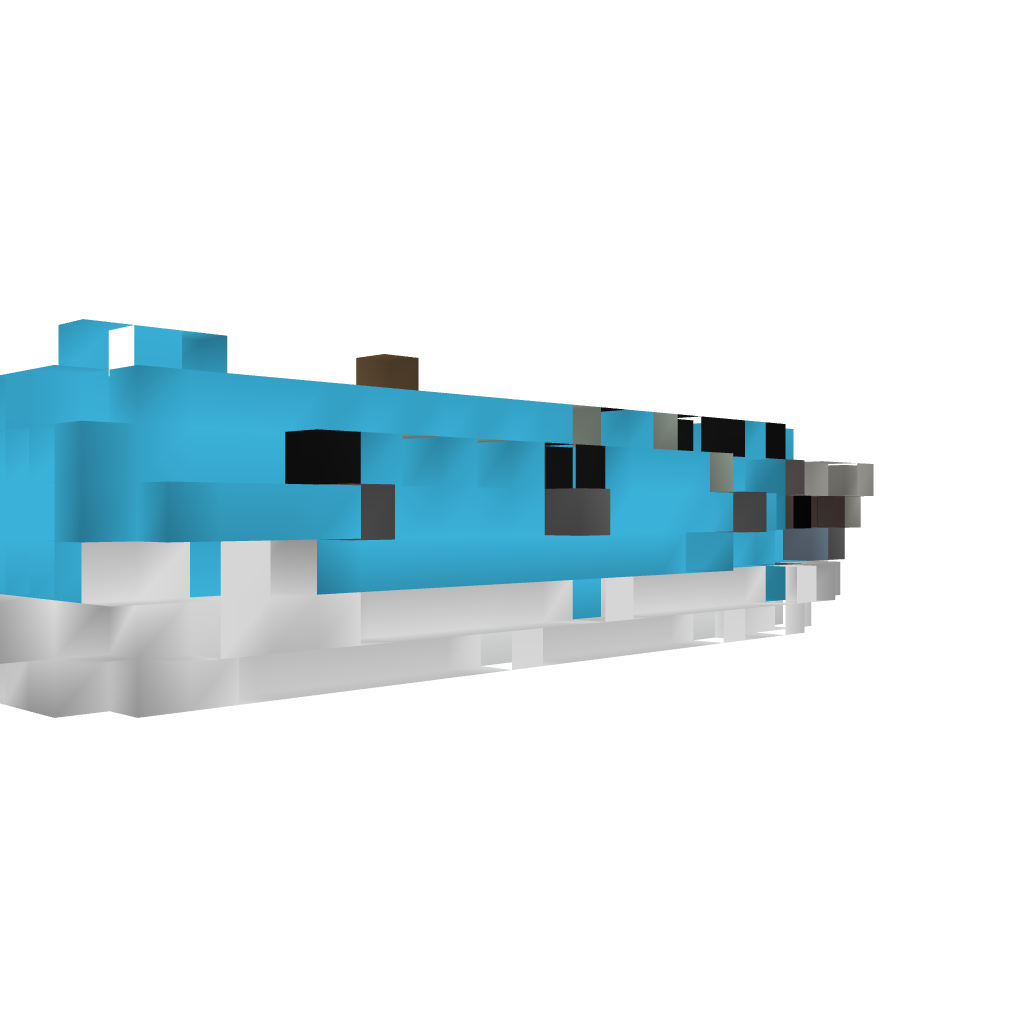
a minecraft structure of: Submersible Torpedo Airship - Minnow Mk II